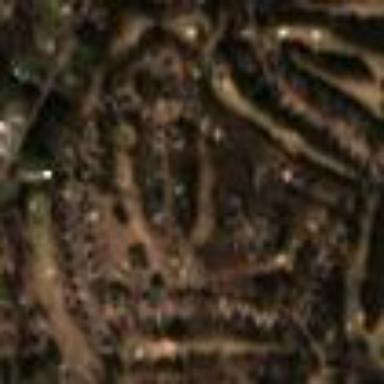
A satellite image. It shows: Golf course.